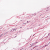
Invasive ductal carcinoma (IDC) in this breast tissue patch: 0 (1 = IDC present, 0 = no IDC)